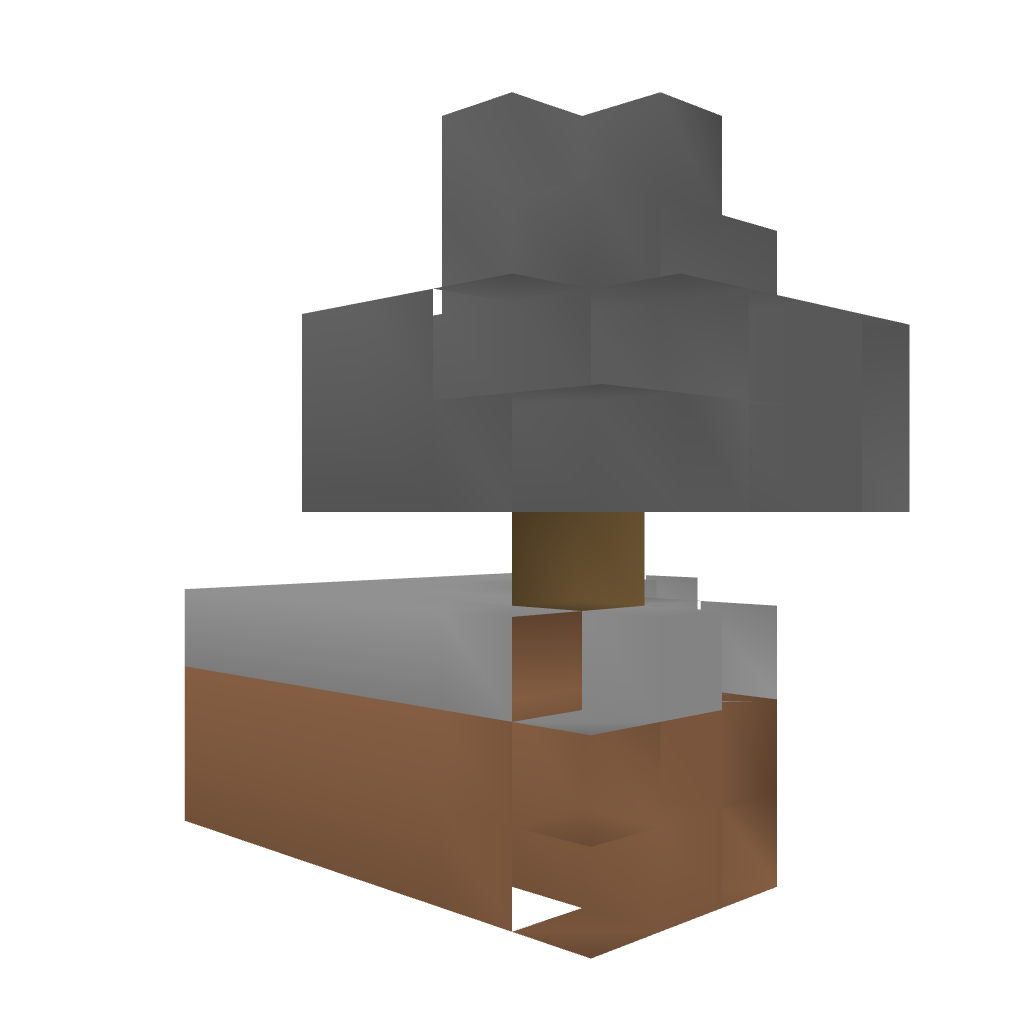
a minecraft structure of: Skyblock (Easy)